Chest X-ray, AP view. Patient: 55 years old, sex F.
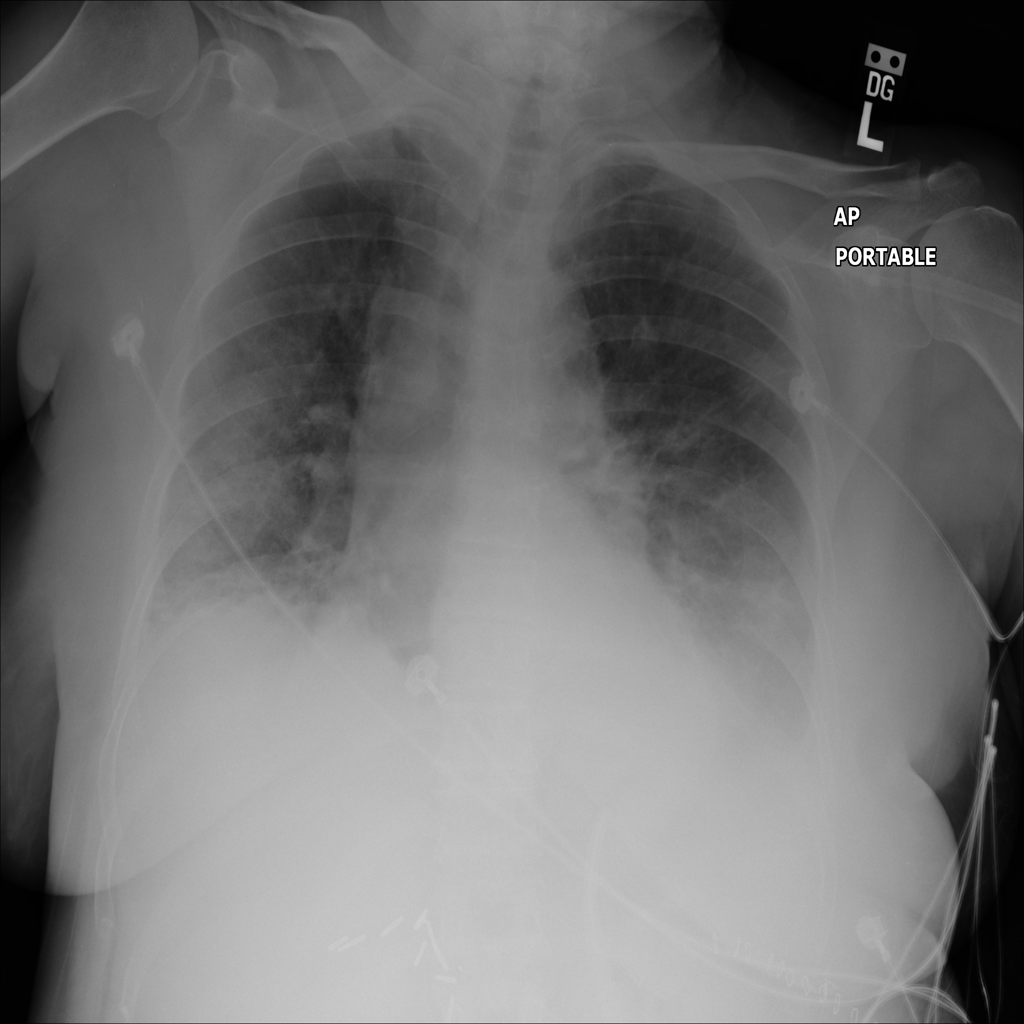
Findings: No Finding